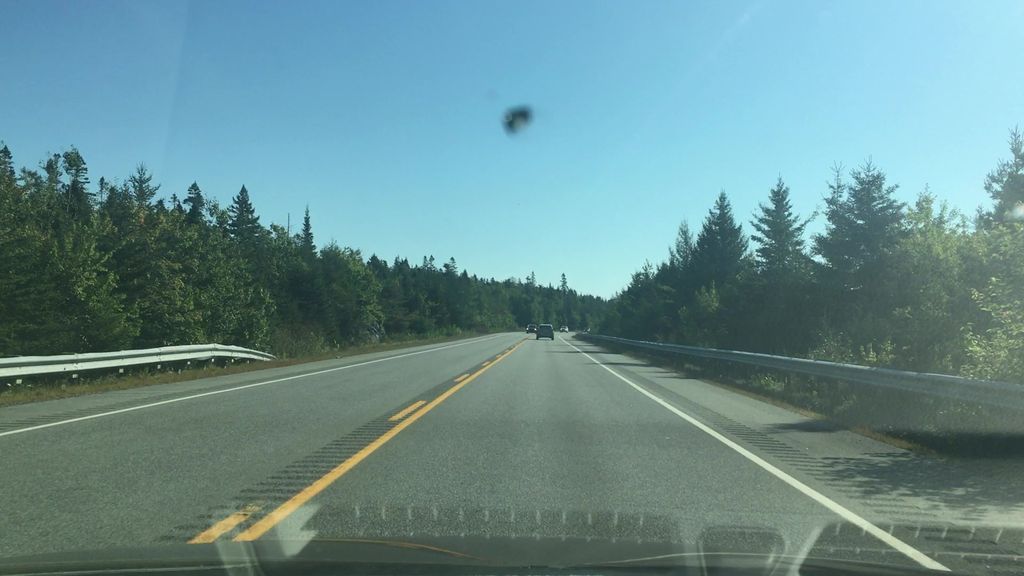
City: halifax